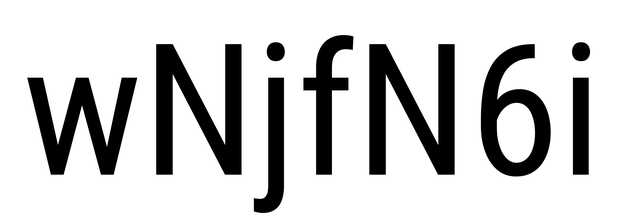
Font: Roboto_Condensed_Regular